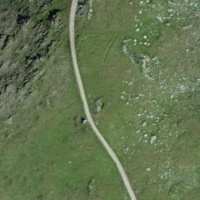
EUNIS habitat code: 26
Species observed at this site:
Saxifraga bryoides
Vaccinium vitis-idaea
Arctostaphylos uva-ursi
Anthus spinoletta